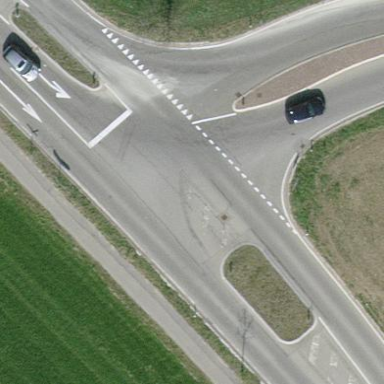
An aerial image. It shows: Tertiary road leading to roundabout.